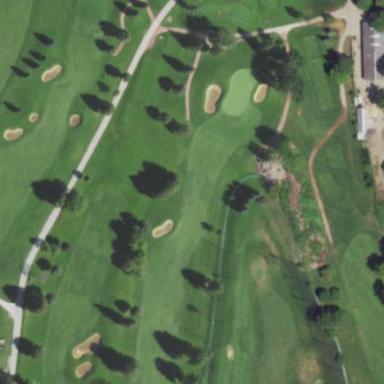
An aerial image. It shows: Well-maintained grassy area designated as golf fairway. It is part of golf sport facility.